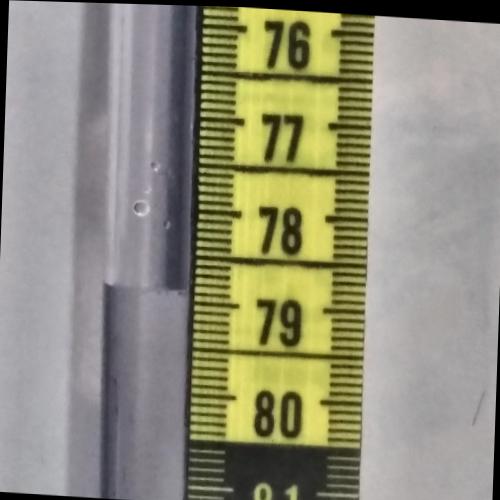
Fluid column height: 78.9 cm